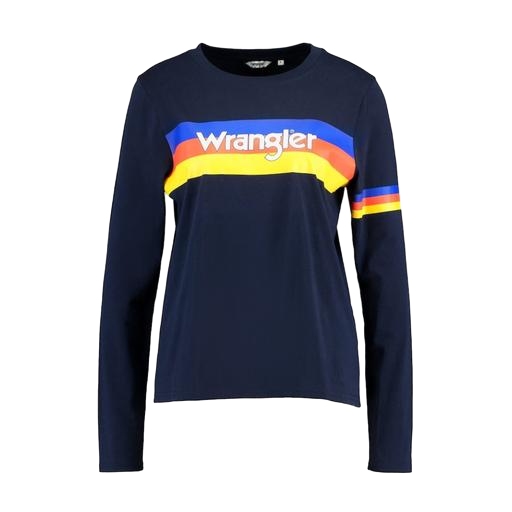
longsleeve t-shirt, blue iconic women's long-sleeved t-shirt, multicolor women's long-sleeve t-shirt, white background